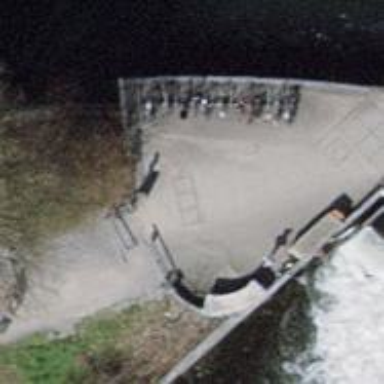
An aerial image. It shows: Openable double cycle barrier.